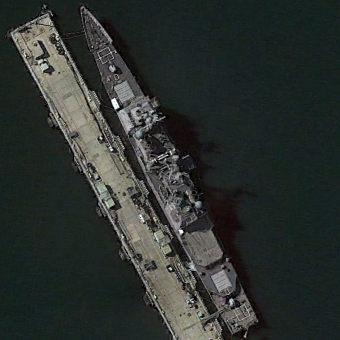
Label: cruiser